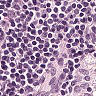
Metastatic tissue present: no